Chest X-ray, PA view. Patient: 41 years old, sex F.
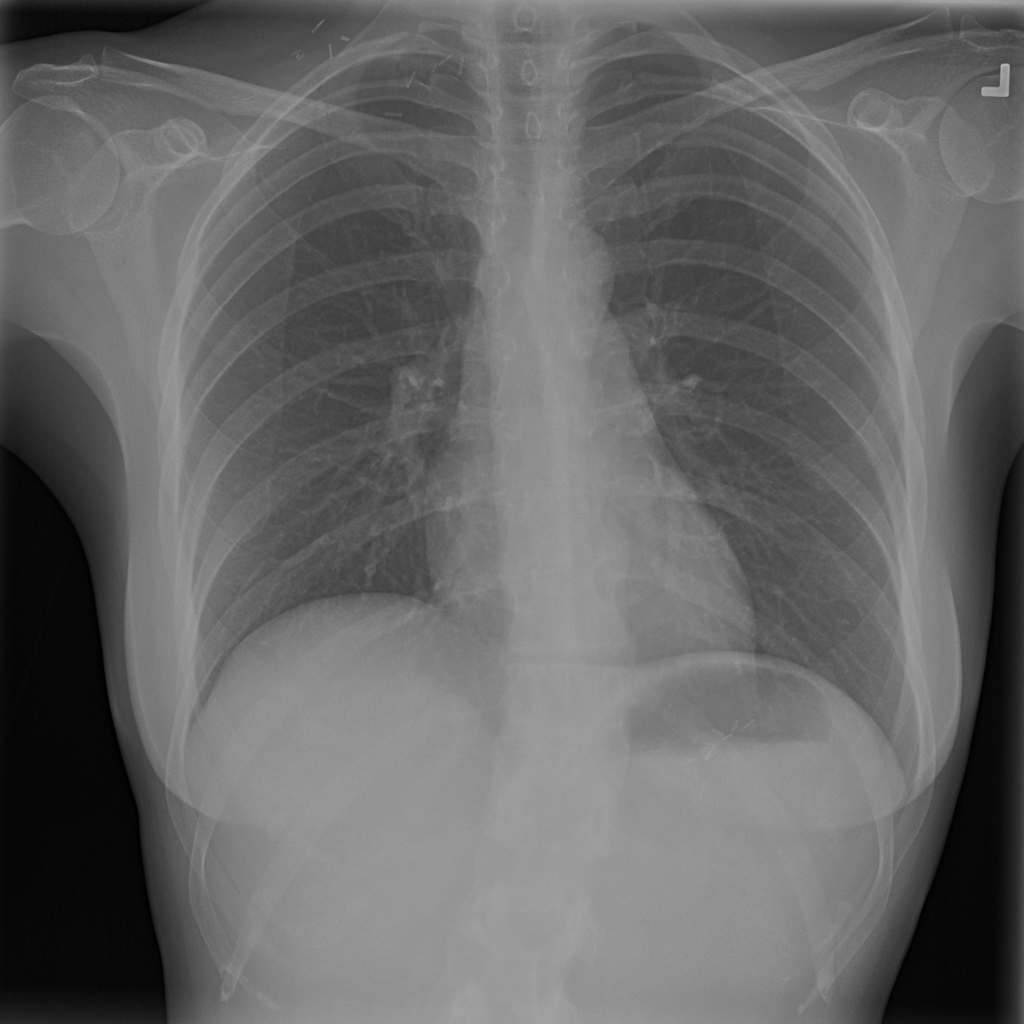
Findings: No Finding